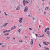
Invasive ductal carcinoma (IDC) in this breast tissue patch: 1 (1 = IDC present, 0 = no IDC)